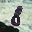
Label: 8